Question: I'm quite new to so for me its a trial and error run here.
It seems to customize lattice graphics cannot be done with the typical r-understanding.
I would like to add something like 'count(percentage)' beneath each bar which is supposed to look like this when its done:

As you can see my code does not label the bars right. Not all of them and wrong. The first is supposed to be 20(0.1%).
Here my code:
'''
grp1<-rep("grp1",20)
grp2<-rep("grp2",40)
grp3<-rep("grp3",60)
grp4<-rep("grp4",80)
grp <- c(grp1,grp2,grp3,grp4)
barchart(grp,horizontal=F,
par.settings = list(
plot.polygon = list(col = c("#1E4150","#28556E","#32698C","#3C7DAA")) ),
panel = function(x, y, subscripts, ...){
X <- table(x)
panel.barchart(x,y,...)
percentages <- paste(round(table(X)/length(X),2),"%",sep="")
lab1 <- paste( "(",percentages, sep="")
lab1 <- paste( lab1,")", sep="")
abs <- table(X)
panel.text(1,-3, label = paste(abs,lab1), cex=0.8)
}
)
'''
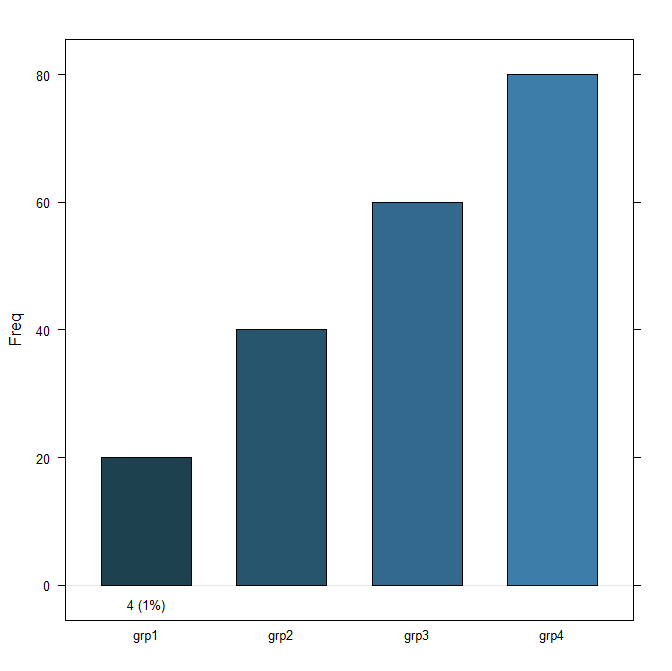
Answer: I think maybe you wanted to do something more like this:
'''
barchart(grp,horizontal=F,
par.settings = list(
plot.polygon = list(col = c("#1E4150","#28556E","#32698C","#3C7DAA")) ),
panel = function(x, y, subscripts, ...){
panel.barchart(x,y,...)
percentages <- paste(round(y/sum(y),2),"%",sep="")
lab1 <- paste( "(",percentages,")", sep="")
panel.text(x,-3, labels = paste(y,lab1), cex=0.8)
}
)
'''